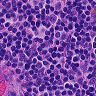
Metastatic tissue present: no